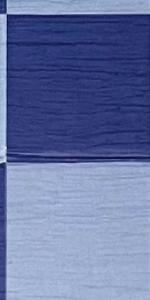
Label: Empty